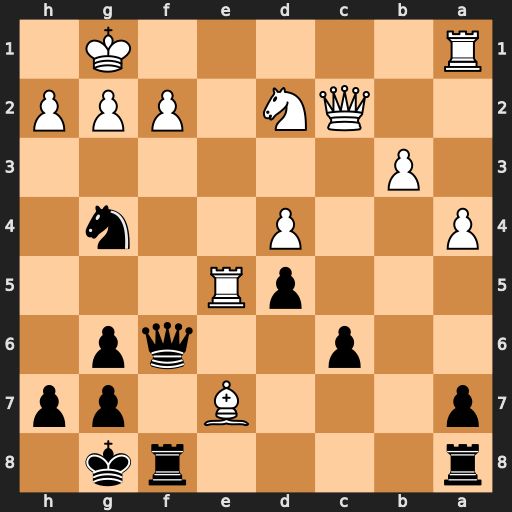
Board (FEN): r4rk1/p3B1pp/2p2qp1/3pR3/P2P2n1/1P6/2QN1PPP/R5K1
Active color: b
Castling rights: -
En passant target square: -
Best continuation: Qxf2+ Kh1 Qxd4